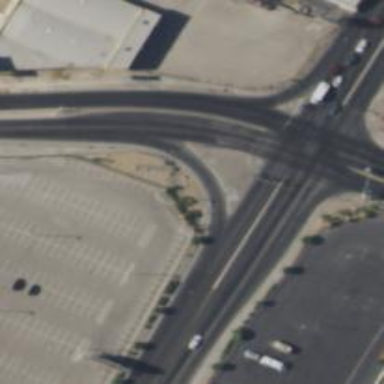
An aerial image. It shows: Secondary link road with asphalt surface.